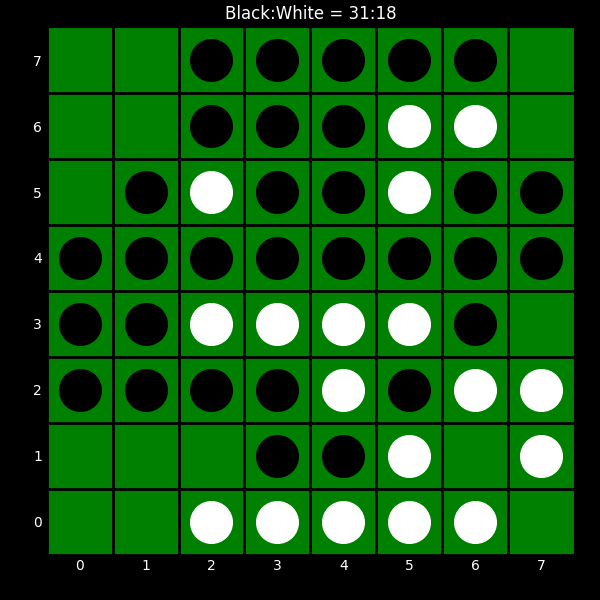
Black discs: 31
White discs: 18